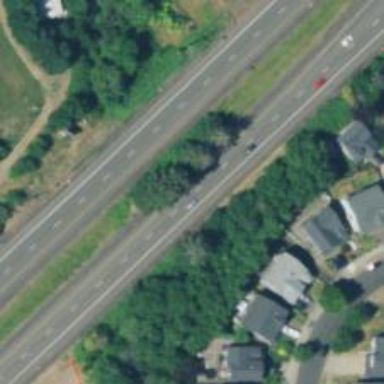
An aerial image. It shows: This image shows trunk highway that functions as expressway.